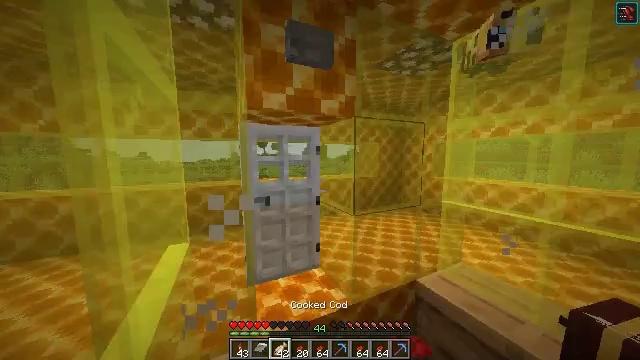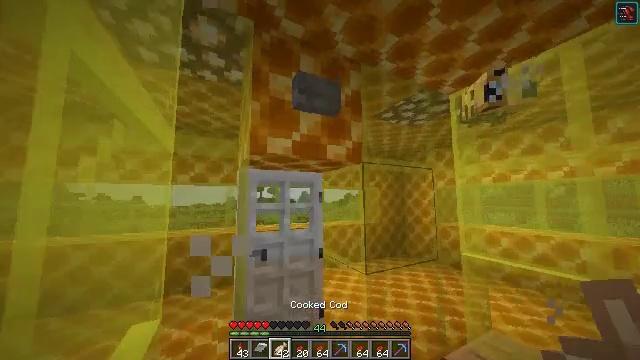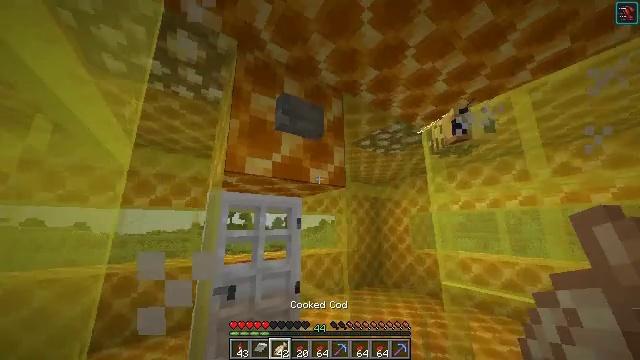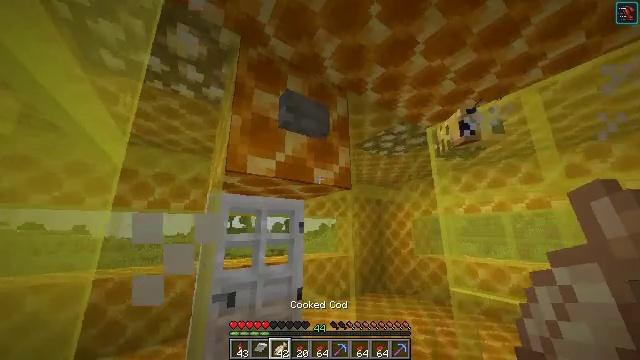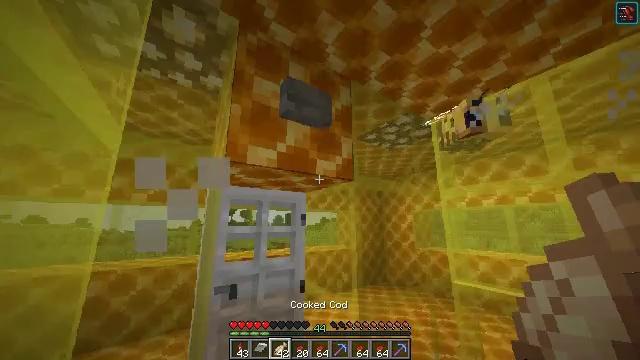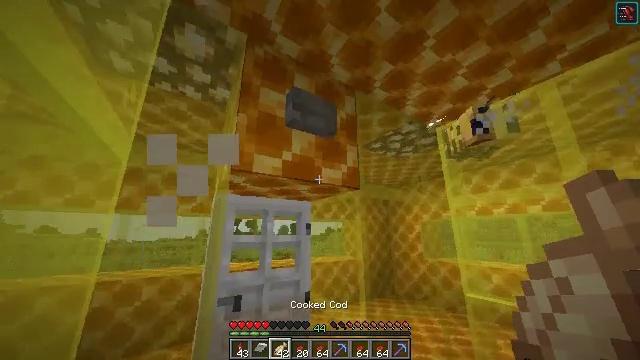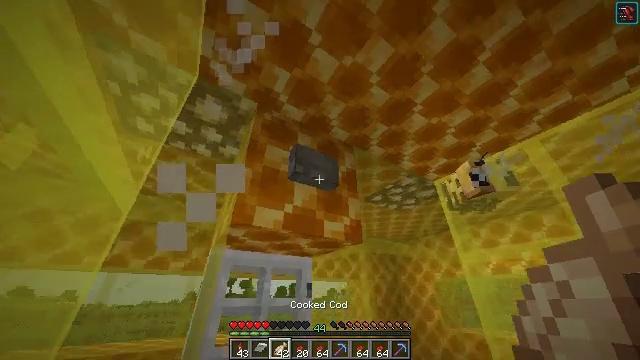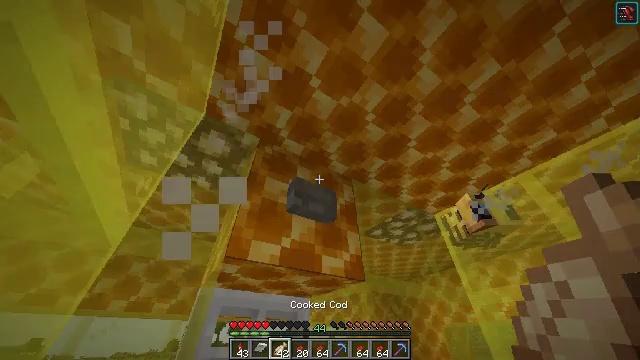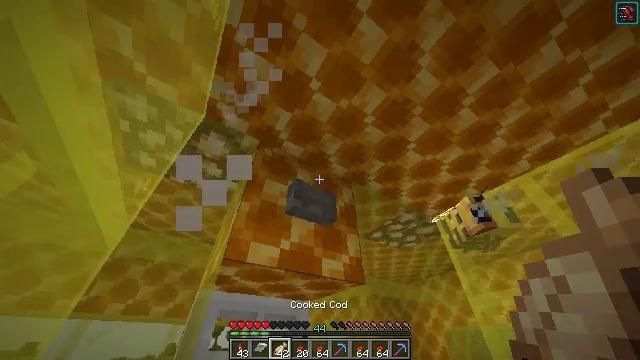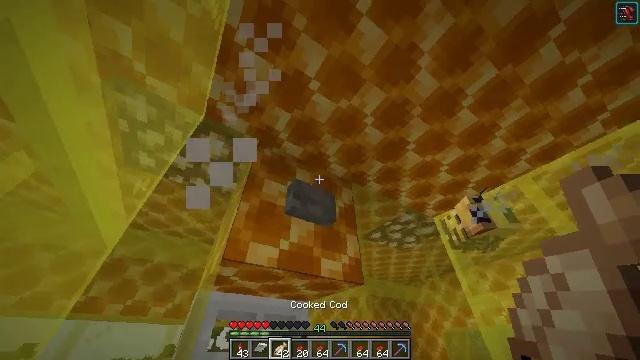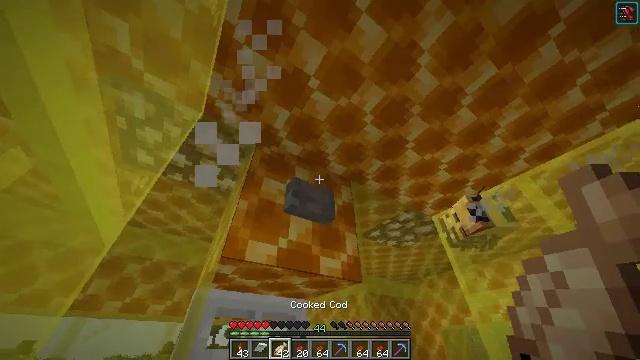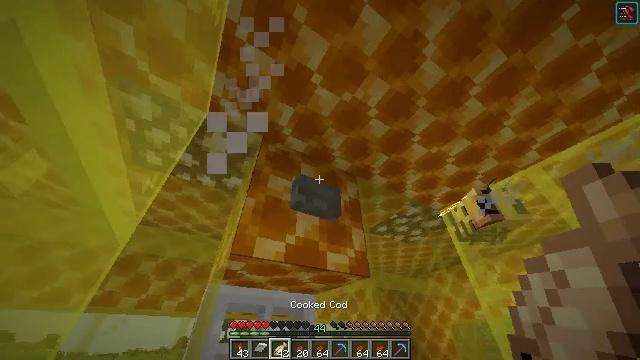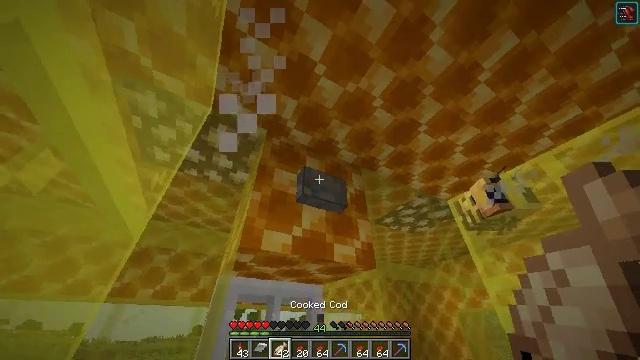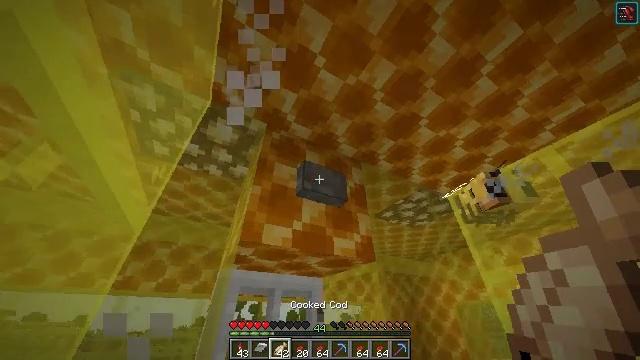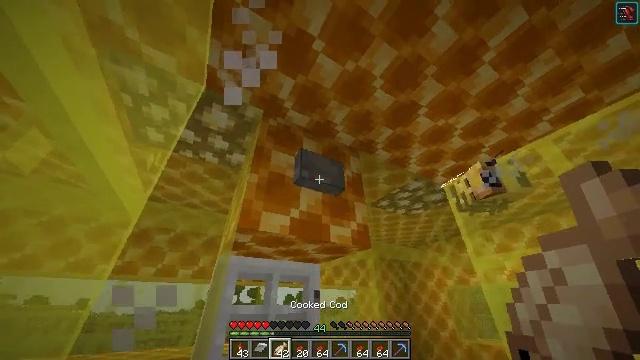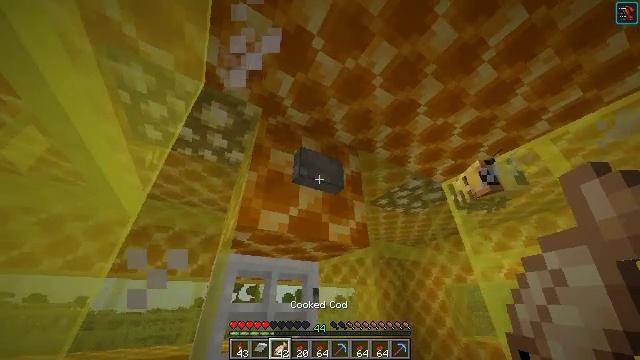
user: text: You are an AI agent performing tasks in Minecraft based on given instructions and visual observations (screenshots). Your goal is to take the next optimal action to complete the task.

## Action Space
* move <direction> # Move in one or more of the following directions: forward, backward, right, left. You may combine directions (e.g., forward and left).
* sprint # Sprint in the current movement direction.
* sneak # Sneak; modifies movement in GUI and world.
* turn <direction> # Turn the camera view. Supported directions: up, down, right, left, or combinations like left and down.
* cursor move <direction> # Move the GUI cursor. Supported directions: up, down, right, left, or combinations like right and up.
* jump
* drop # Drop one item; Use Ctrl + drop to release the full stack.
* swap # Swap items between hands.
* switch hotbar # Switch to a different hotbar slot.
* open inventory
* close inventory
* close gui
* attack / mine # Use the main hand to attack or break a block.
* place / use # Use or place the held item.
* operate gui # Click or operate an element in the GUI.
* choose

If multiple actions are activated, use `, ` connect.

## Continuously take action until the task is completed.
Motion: motion action
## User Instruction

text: Craft the honey block by arranging honey bottles.
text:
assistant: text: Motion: move left, turn right and up
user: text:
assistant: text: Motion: turn right and up
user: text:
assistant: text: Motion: turn up
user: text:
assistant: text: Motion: turn down
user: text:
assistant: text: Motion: turn left and up
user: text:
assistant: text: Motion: turn up
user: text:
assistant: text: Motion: turn up
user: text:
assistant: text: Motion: no_op
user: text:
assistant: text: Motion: no_op
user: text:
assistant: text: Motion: no_op
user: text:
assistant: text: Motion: turn left and down
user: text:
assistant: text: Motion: turn left and down
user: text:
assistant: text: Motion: turn down
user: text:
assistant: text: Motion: turn down
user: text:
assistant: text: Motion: no_op
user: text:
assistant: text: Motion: use / place
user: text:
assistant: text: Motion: use / place
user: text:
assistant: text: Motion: move forward and move left, turn right and down
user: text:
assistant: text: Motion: move forward and move left, turn down
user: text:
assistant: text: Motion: move forward and move left, turn down
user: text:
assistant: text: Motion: move forward and move left, turn left and down
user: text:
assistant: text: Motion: move forward and move left, turn down
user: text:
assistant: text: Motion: move forward, turn down
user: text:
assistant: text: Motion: move forward, turn down
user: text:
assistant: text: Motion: move forward, turn down
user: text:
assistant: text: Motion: move forward
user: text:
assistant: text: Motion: move forward
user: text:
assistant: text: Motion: move forward
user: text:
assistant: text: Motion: move forward
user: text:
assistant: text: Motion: move forward and move left